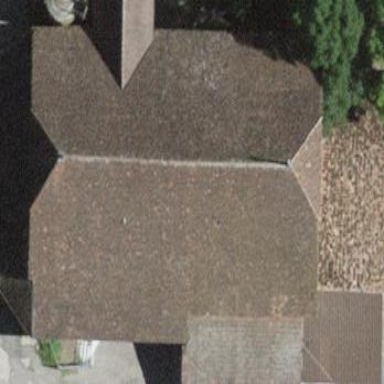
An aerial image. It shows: Rural barn.